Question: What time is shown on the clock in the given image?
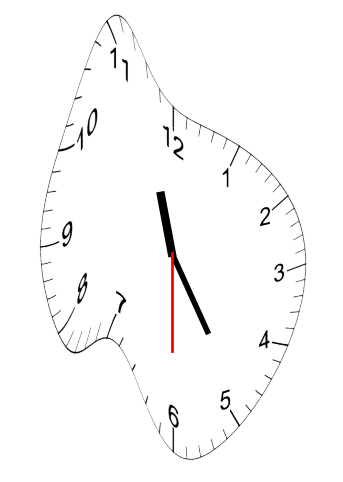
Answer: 11:24:30